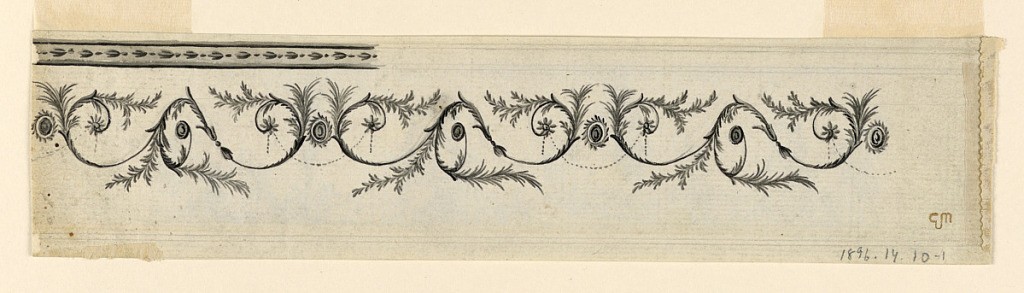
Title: Design for a Painted Frieze
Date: ca. 1790
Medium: Graphite, brush and gray watercolor, Chinese black on paper
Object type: Drawing
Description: A frieze consisting of rinceaux motifs with three spirals connected by a bead festoon and a peahen eye. Reverse: Satyrs in landscape. Three Satyrs blow musical instruments, two Satyr children play tambourines. A Satyr carries a dead lamb to an altar, at left. A Satyress mixes a drink in the center. A terminus stands at right of her. Framing mouldings on top, at bottom are shown in the left part.